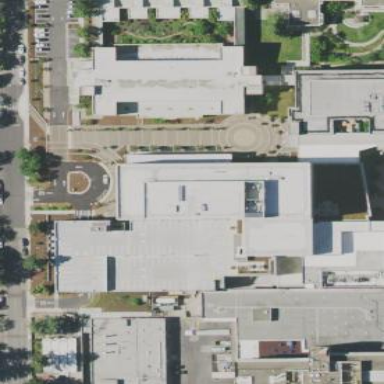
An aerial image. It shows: Hospital building.